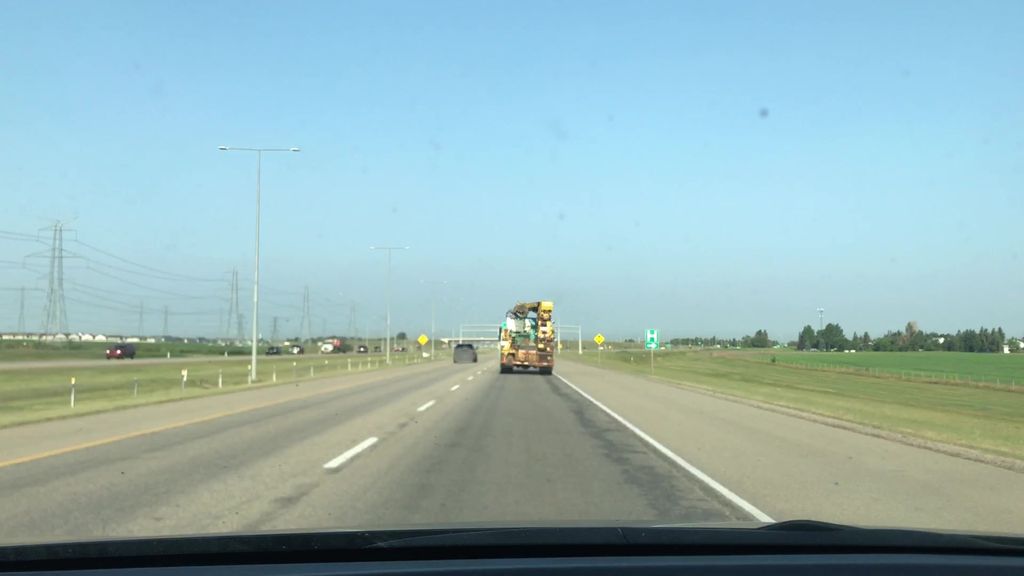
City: edmonton